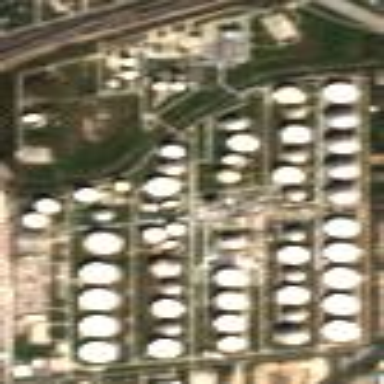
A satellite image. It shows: Industrial area dedicated to oil storage.